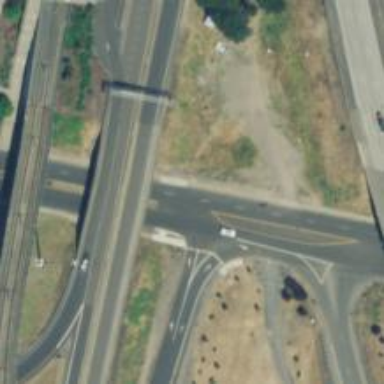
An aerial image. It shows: Secondary link road with asphalt surface.